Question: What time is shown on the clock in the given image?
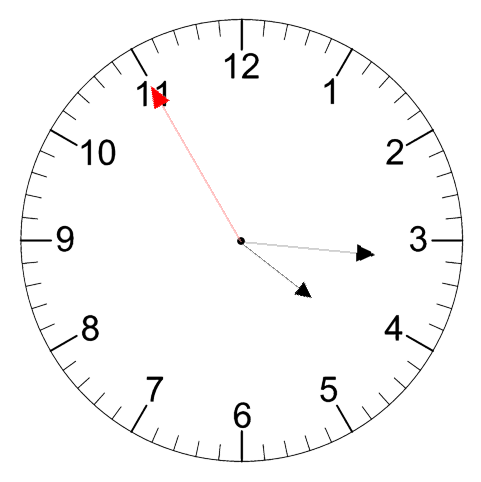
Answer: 04:15:55